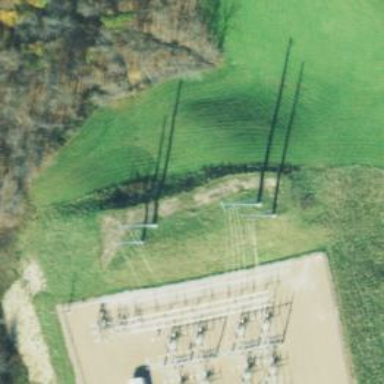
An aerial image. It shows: Power tower.